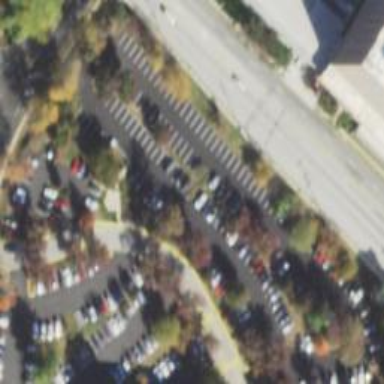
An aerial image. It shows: Parking area with surface.